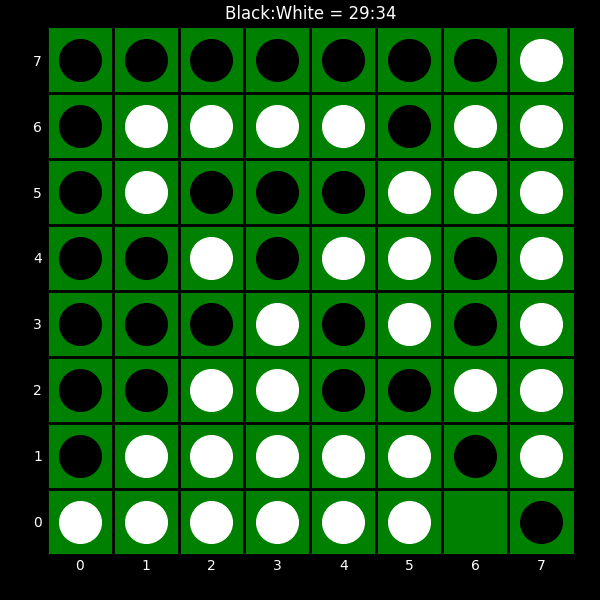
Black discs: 29
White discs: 34